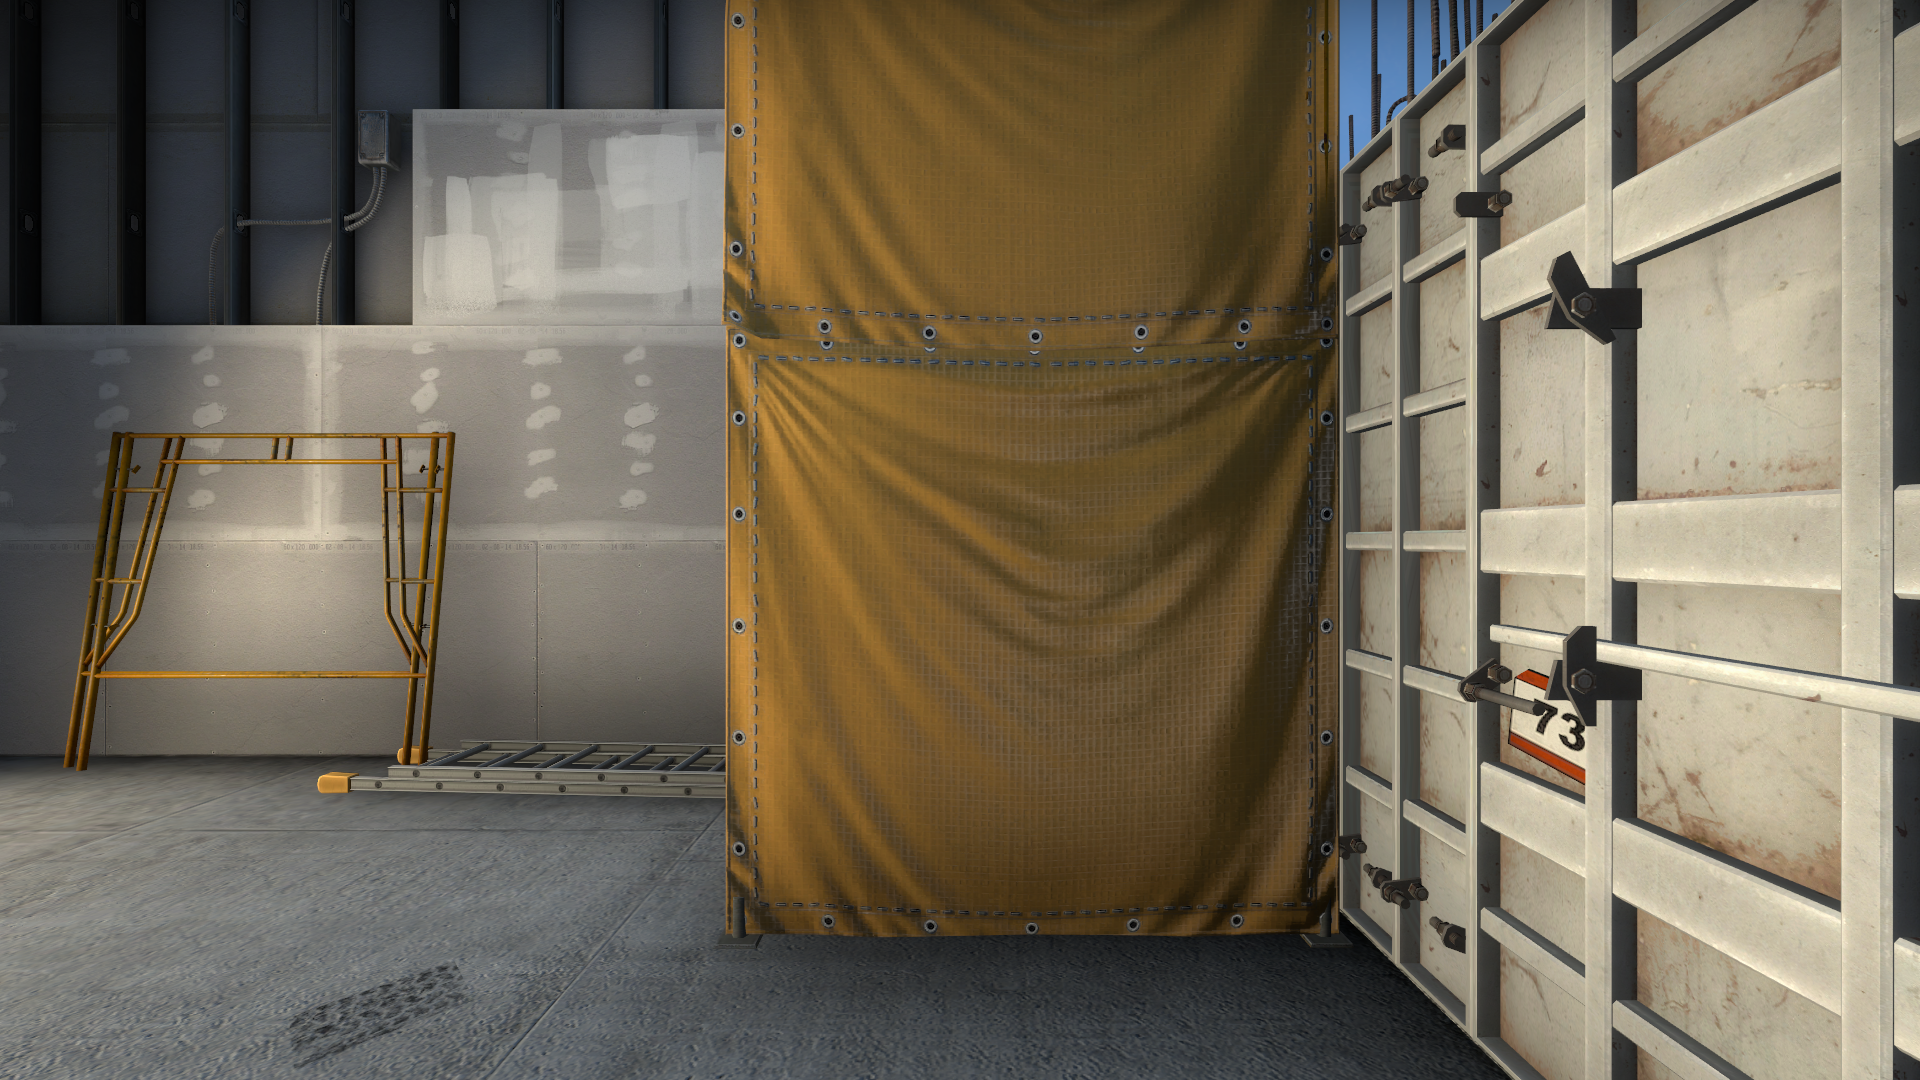
Map: de_vertigo